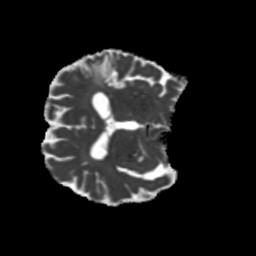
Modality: MD
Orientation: axial
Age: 63
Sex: male
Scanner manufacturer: siemens
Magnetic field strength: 3 T
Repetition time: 5.25 s
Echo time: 0.08 s